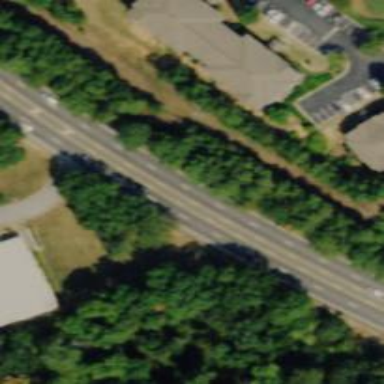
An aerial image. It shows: Secondary road.